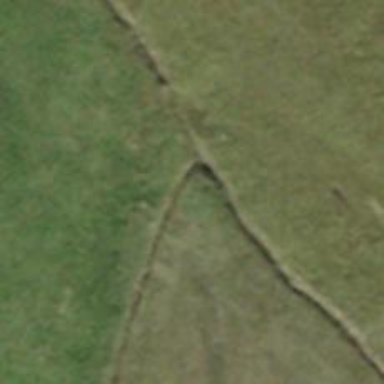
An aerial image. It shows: Ditch in the surroundings.